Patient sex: M
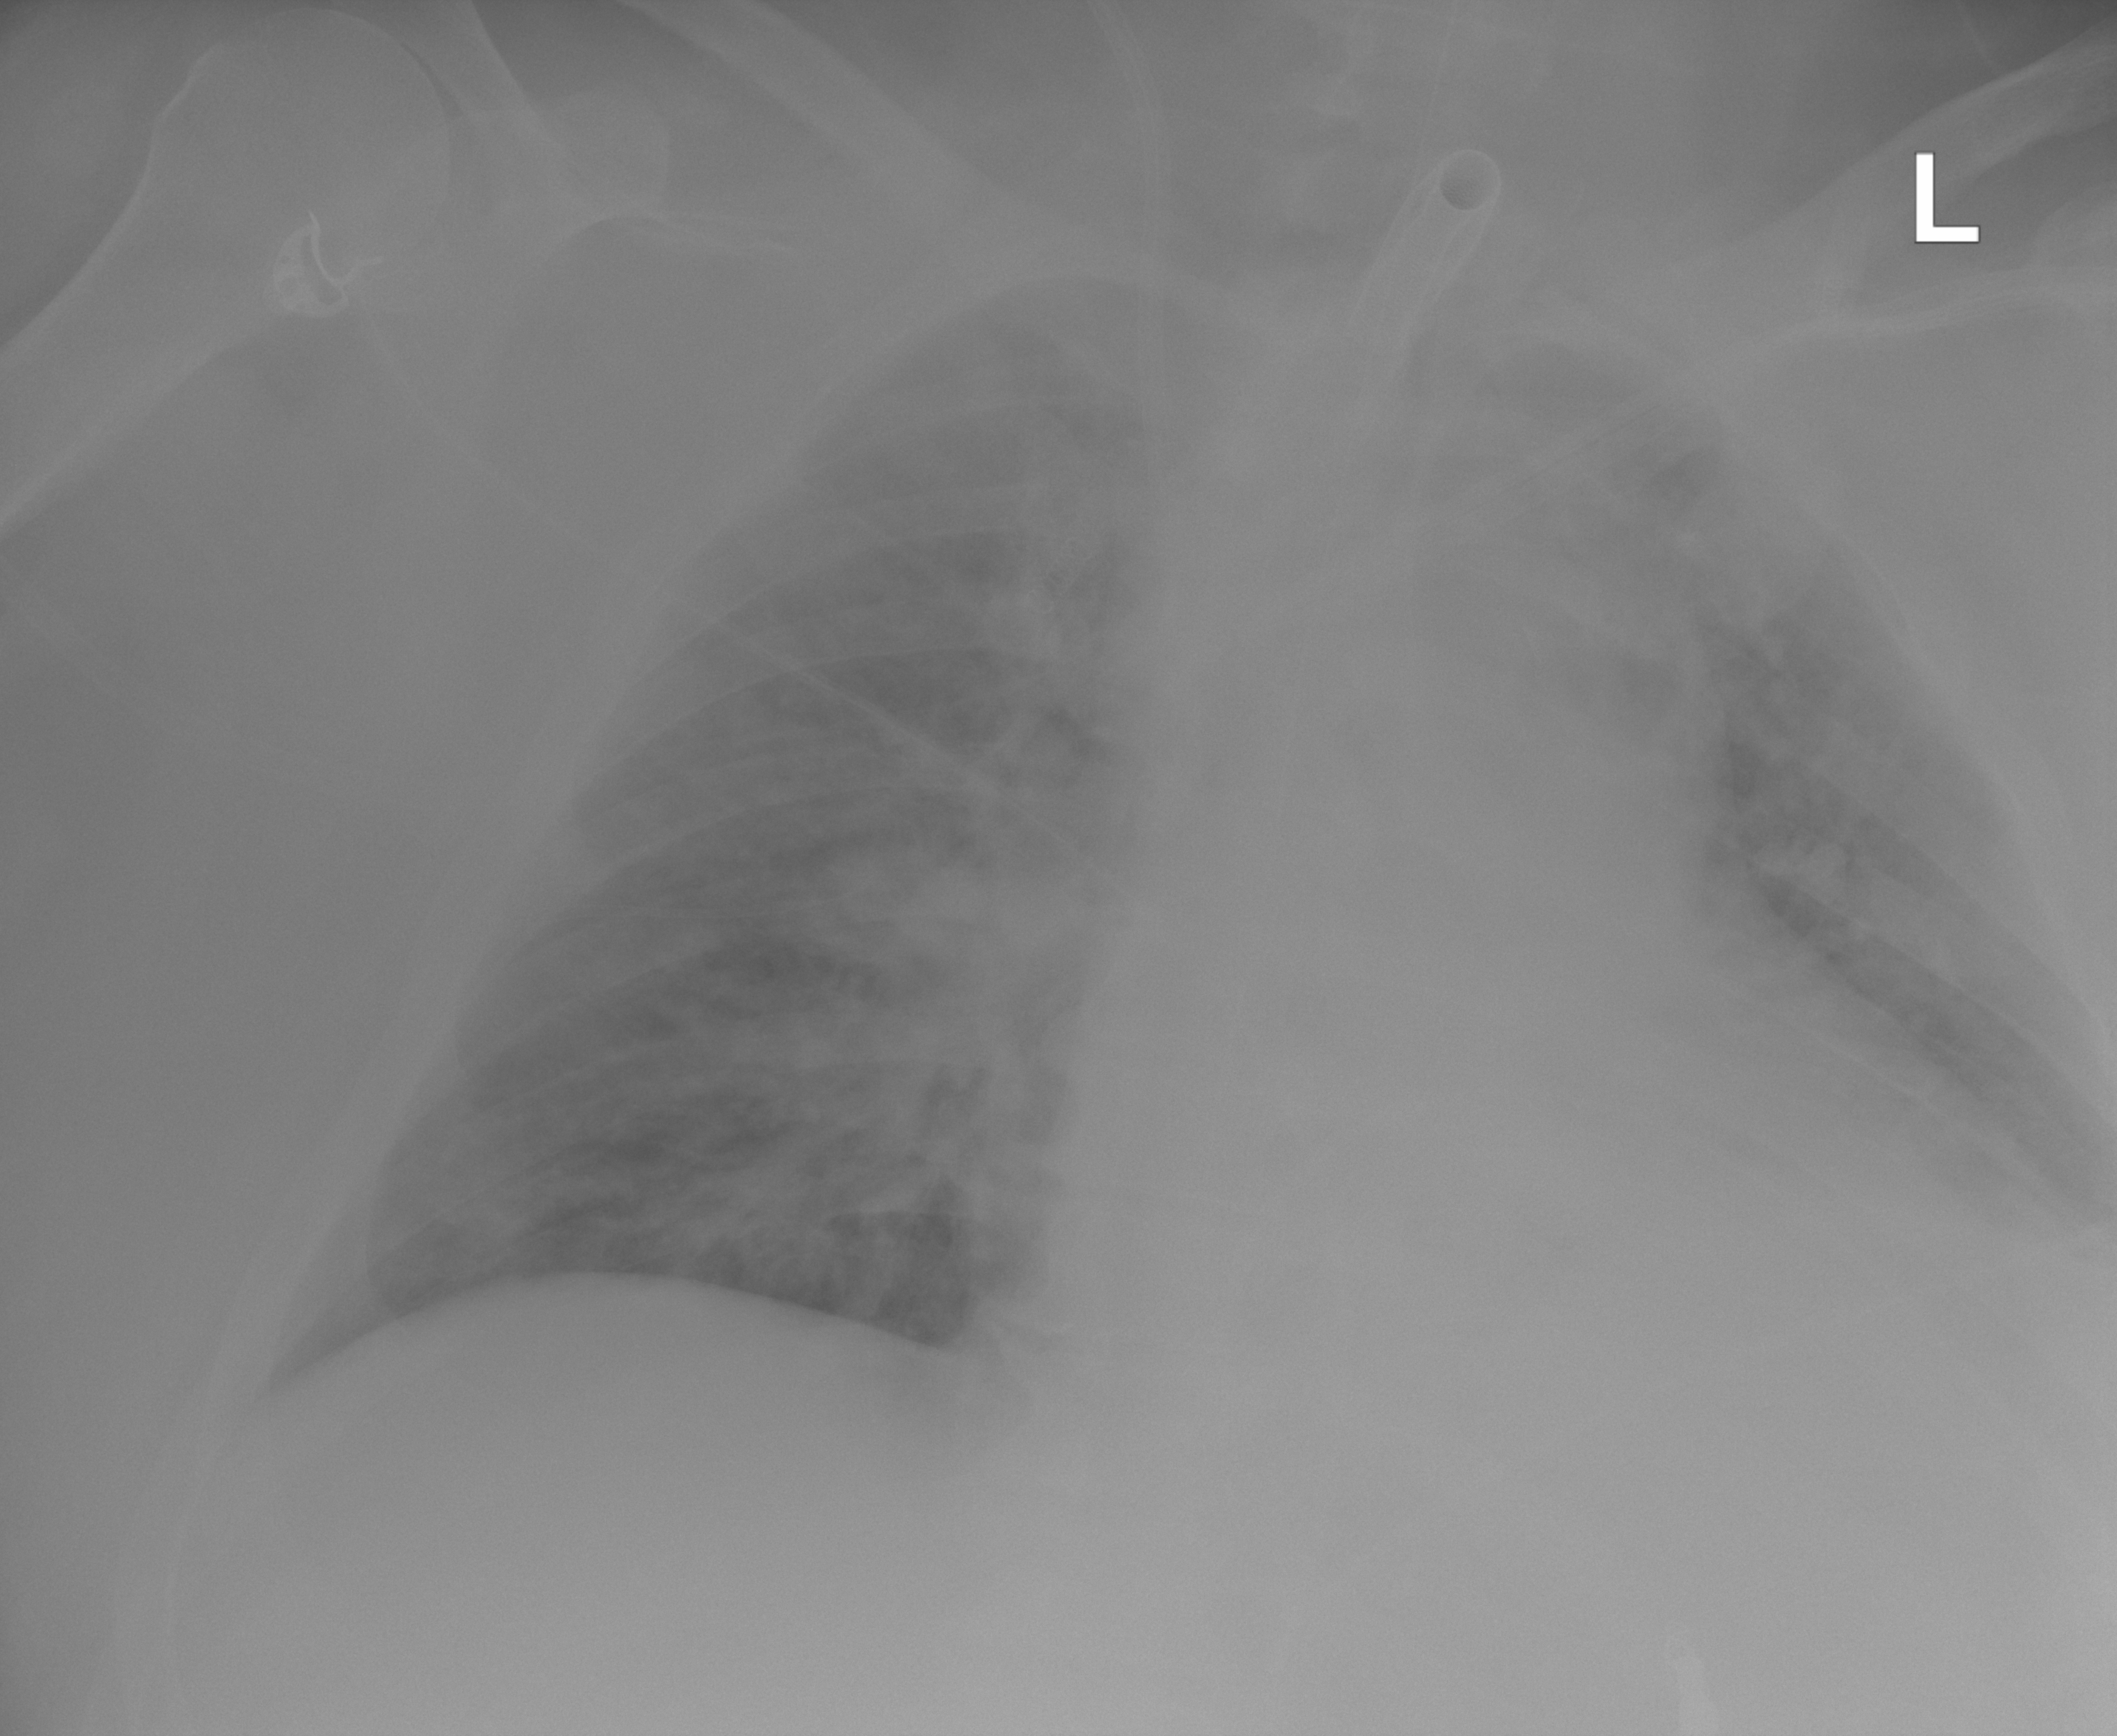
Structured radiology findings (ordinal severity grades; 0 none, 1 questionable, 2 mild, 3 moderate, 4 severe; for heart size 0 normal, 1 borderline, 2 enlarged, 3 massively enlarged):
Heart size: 2
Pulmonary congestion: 2
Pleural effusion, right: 0
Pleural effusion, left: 2
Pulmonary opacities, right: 2
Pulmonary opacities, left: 2
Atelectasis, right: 0
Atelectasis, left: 2